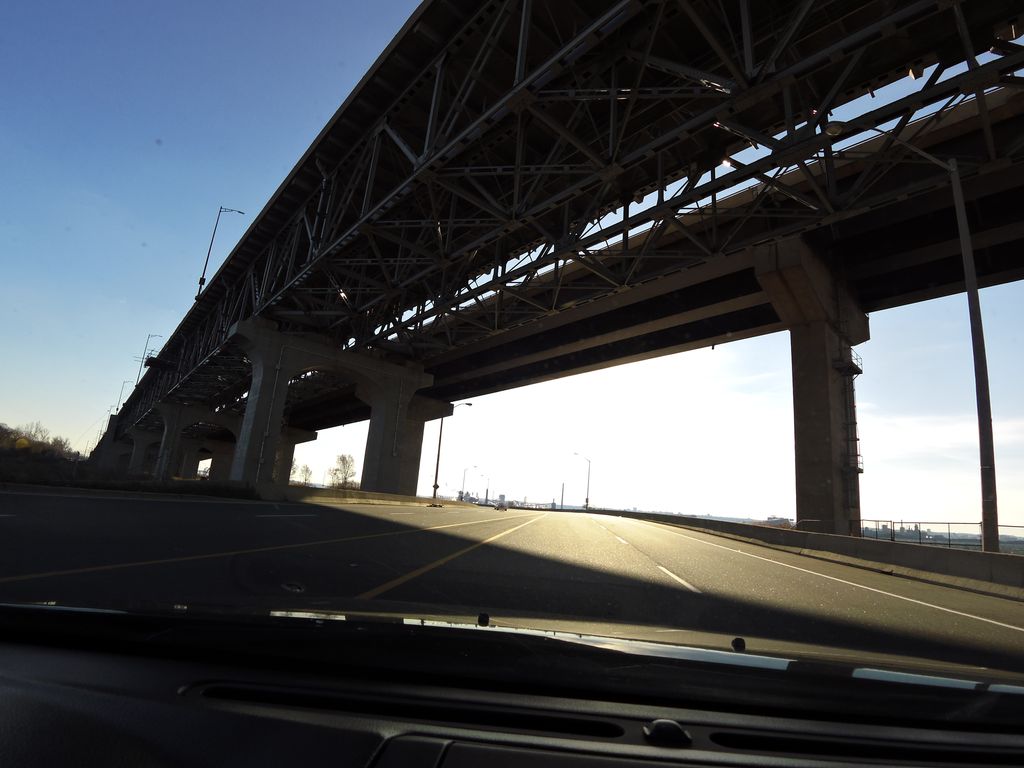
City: hamilton